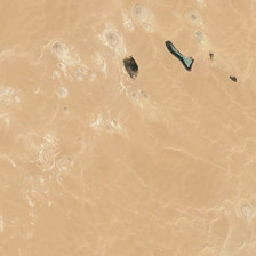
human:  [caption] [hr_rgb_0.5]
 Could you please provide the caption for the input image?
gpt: The desert has a pond with some black or dark dots.

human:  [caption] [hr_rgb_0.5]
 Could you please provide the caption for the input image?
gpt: On the edge of the desert there is a pond with some black or black dots on it.

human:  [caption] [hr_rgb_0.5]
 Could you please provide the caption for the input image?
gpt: there are some dark rocks and pond in the desert .

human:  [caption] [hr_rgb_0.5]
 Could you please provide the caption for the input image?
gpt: There's a pond with some black or dark spots by the desert.

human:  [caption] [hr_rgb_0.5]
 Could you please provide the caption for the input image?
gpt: There is a swimming pool in the desert.